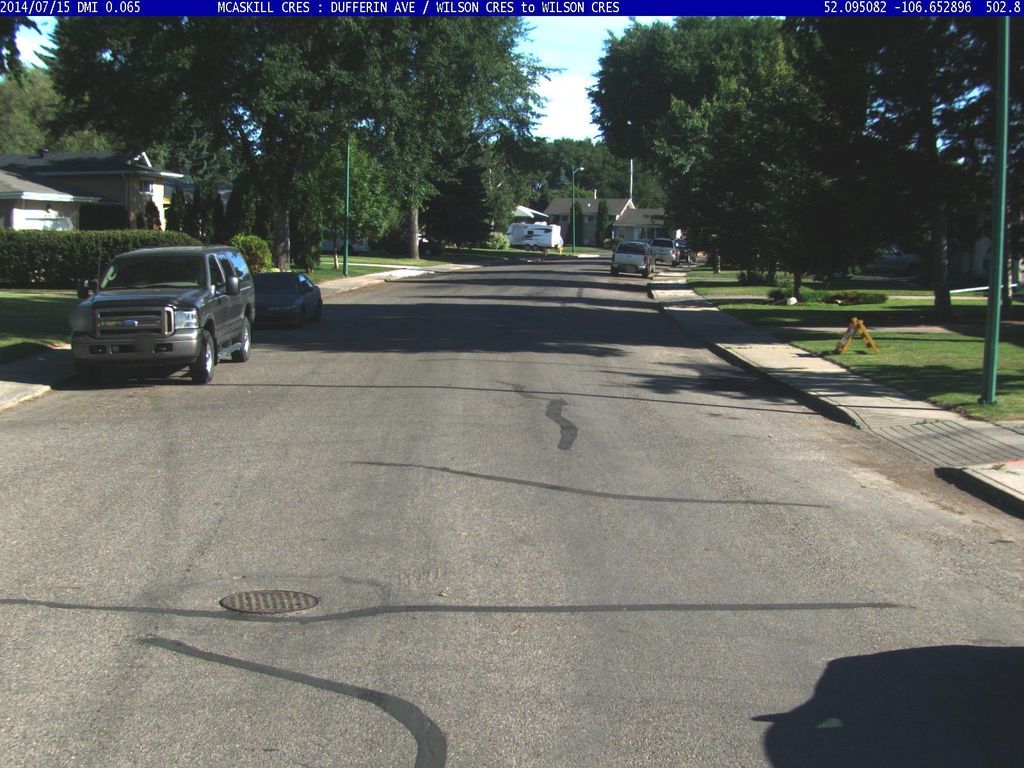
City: saskatoon